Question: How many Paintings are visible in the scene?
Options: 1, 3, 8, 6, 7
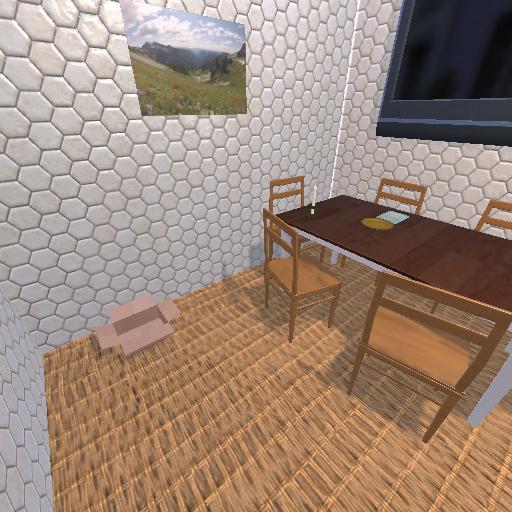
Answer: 1